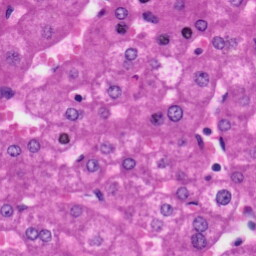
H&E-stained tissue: Liver